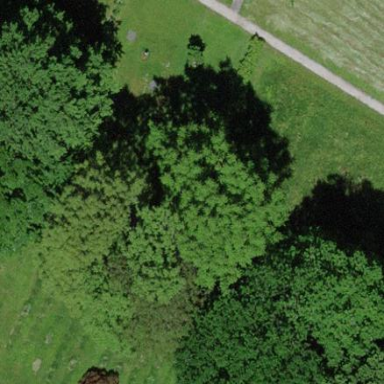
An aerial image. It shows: Sector in the cemetery.